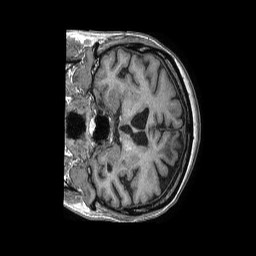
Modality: T1w
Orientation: coronal
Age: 64
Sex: female
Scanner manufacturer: philips
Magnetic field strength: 1.5 T
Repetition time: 0.007542 s
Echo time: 0.003424 s